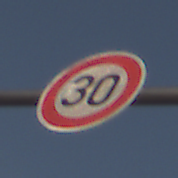
Verkehrszeichen: Geschwindigkeit30
Umgebung: Outdoor, Nature
Tageszeit: SunriseSunset
Wetter: PartlyCloudy
Licht: Natural
Jahreszeit: NotSpecified
Kontrast: HighContrast